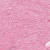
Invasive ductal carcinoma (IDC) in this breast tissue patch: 0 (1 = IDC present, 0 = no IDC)